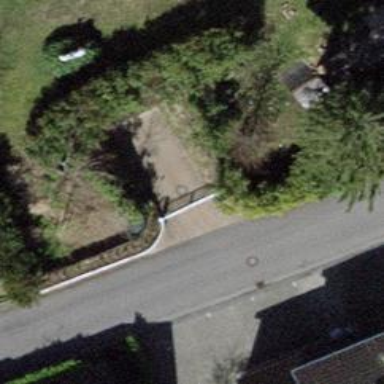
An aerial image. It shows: Hedge barrier.